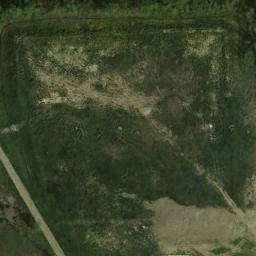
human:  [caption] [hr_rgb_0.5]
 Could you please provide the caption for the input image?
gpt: The entire image is dominated by grass .

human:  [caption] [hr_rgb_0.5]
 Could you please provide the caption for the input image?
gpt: There is no grass in some parts of the meadow .

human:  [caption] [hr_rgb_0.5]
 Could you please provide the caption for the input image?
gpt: This meadow has different sparsity in different places and a road goes through the meadow .

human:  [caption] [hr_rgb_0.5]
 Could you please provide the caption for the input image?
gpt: There is a road in a large dark green and light green mixed grass .

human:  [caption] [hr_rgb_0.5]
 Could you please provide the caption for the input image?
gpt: There are some yellow bare land around the green meadow .